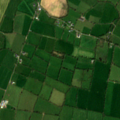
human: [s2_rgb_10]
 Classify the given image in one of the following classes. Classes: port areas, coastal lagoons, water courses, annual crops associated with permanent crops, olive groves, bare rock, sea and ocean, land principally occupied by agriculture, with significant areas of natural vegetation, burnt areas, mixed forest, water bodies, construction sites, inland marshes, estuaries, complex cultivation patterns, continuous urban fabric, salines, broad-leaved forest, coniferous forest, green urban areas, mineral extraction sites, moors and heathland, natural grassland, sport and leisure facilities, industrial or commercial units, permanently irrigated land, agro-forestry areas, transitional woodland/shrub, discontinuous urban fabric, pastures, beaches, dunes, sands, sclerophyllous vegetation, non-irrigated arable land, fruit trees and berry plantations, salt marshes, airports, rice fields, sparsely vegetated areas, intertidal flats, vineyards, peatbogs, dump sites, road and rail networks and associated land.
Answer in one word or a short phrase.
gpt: pastures, complex cultivation patterns